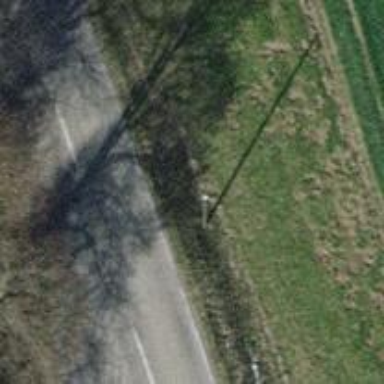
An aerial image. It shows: Power pole.